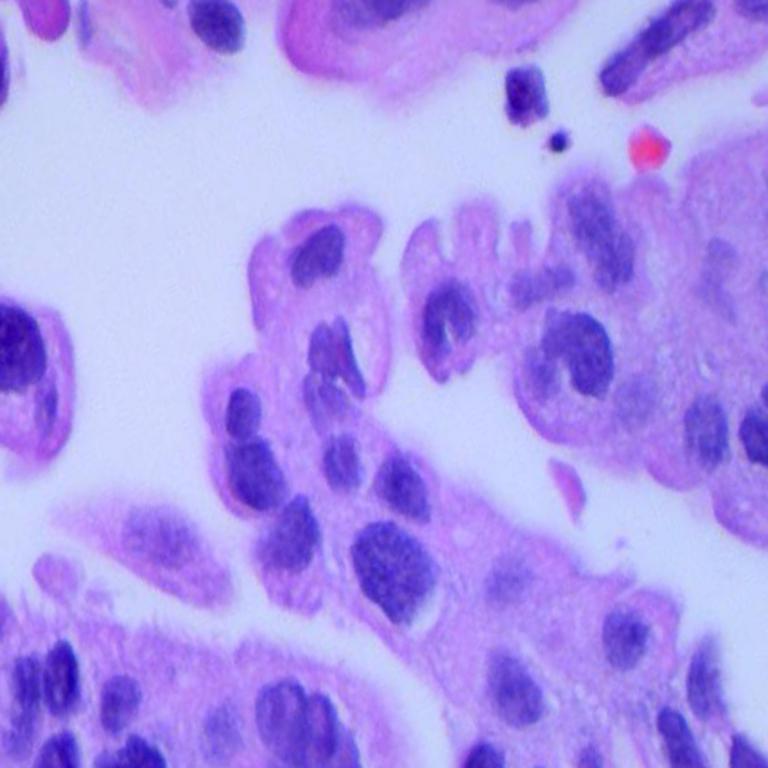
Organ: lung
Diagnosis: adenocarcinomas